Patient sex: M
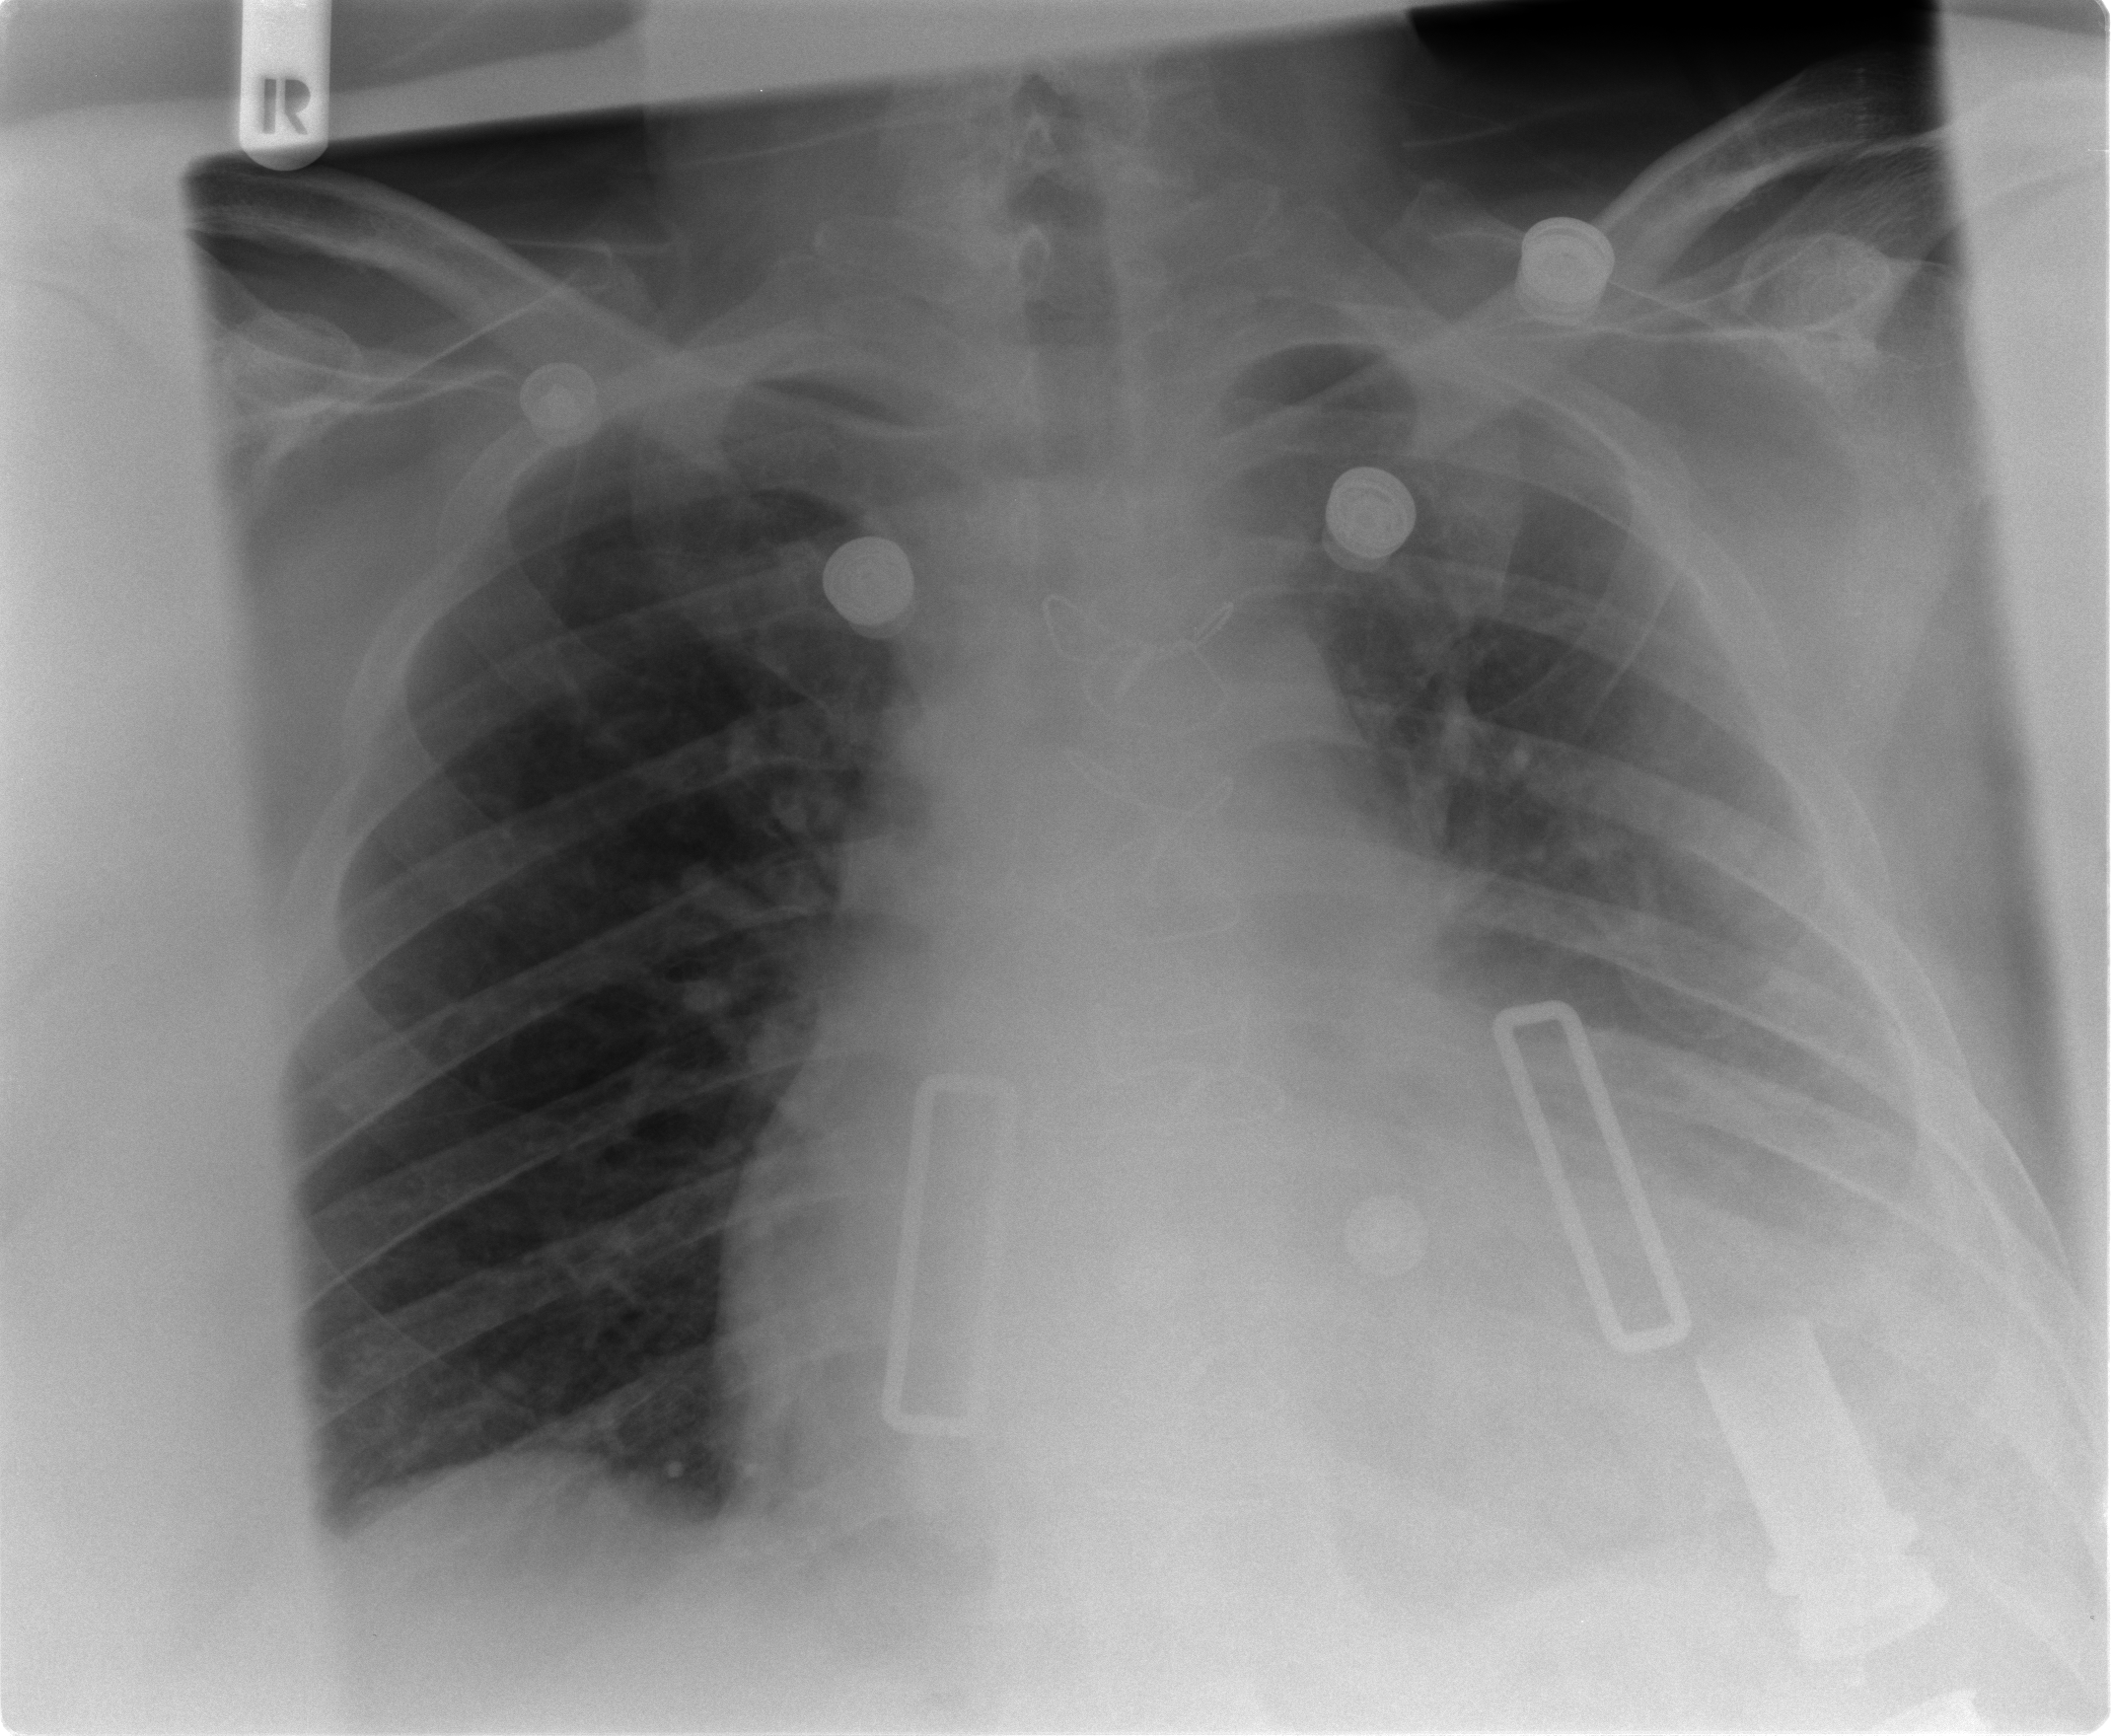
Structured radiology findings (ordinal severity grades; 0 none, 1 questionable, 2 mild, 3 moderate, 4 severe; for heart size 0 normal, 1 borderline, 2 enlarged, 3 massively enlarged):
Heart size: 0
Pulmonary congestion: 1
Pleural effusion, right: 0
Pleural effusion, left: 2
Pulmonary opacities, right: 0
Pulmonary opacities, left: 0
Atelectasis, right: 0
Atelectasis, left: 2